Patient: sex F, age 72
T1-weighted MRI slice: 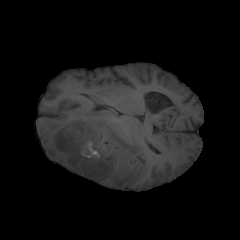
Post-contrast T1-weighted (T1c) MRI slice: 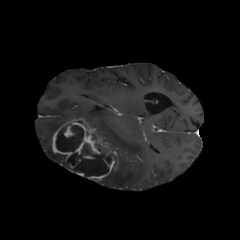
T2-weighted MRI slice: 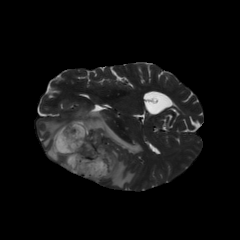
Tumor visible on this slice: yes
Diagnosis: Glioblastoma, IDH-wildtype
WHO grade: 4